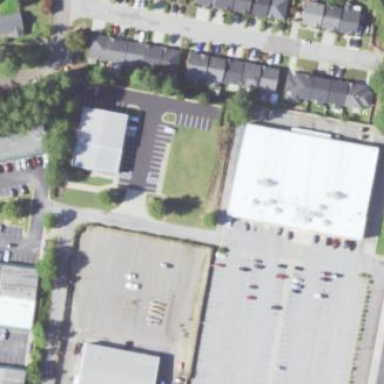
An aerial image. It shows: Building housing bowling alley.